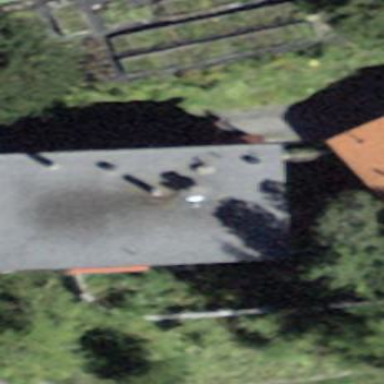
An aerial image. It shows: Building with flat roof made of gravel.